Question: My situation is Activity A which contains Fragment B. I always implement it like this.
Layout for Activity A:
'''
<?xml version="1.0" encoding="utf-8"?>
<FrameLayout
xmlns:android="http://schemas.android.com/apk/res/android"
android:id="@+id/container"
android:layout_width="match_parent"
android:layout_height="match_parent" />
'''
Layout for Fragment B:
'''
<?xml version="1.0" encoding="utf-8"?>
<RelativeLayout
xmlns:android="http://schemas.android.com/apk/res/android"
android:layout_width="match_parent"
android:layout_height="match_parent">
<Button
android:id="@+id/button"
android:layout_width="wrap_content"
android:layout_height="wrap_content"
android:text="@string/button_title"
android:layout_centerInParent="true"
android:background="@drawable/green_button"
android:textColor="@android:color/white"/>
</RelativeLayout>
'''
This works great, but if we open Android Device monitor and look at View Hierarchy:

So, I do not like that in my hierarchy there are two same useless FrameLayouts and I can cut my R.id.container. I do it like this:
onCreate(Bundle args) implementation in my Activity A:
'''
@Override
protected void onCreate(Bundle savedInstanceState) {
super.onCreate(savedInstanceState);
getFragmentManager().beginTransaction()
.add(android.R.id.content, FragmentB.newInstance()).commit();
}
'''
I just do not set content for my Activity and attach my Fragment B to system container android.R.id.content. This works great for me. I removed one useless include.
My question is it good practice to do this "hack". Could it crashs my application in any cases and what problems could I have after this implementation? May be somebody has useful experience in this question?
Thanks to all for good answers.
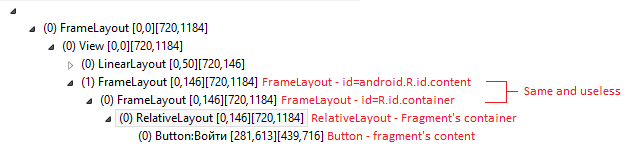
Answer: there is nothing wrong with it. Like you said: you dont need your extra R.id.content layout so... just don't add it with setContentView. There is even mention about it in official documentation of ActionBar: <URL>
> Alternatively, if the tab content will fill the activity layout, then
your activity doesn't need a layout at all (you don't even need to
call setContentView()). Instead, you can place each fragment in the
default root view, which you can refer to with the
android.R.id.content ID
If you develop only for 14+ (because of native ActionBar) everything should be fine with it, but if you use support lib please read the points below.
## I. If you use Support Library revision lower than 19:
Important thing is: What is your min API level that you develop for?
If your app supporting API < 14 and you use AppCompat you must be aware the different behavior.
is the part of screen where your application should display it's content.
On native API 14+ This is just part below ActionBar, because this part is supposed to display activity content.
In AppCompat, where there is no native support for ActionBar. is the container of entire app screen. This means - including ActionBar, because ActionBar is emulated there and added as a standard view hierarchy. To solve this issue you have to check whether you are on API lower than 14 and use different id:
You can create helper method to get correct id:
'''
public static int getContentViewId() {
return Build.VERSION.SDK_INT>=Build.VERSION_CODES.ICE_CREAM_SANDWICH ? android.R.id.content : R.id.action_bar_activity_content;
}
'''
So if you are developing for 14+ this is perfectly fine solution. If you use custom ActionBar implementation (like AppCompat) you have to do this trick.
---
## II. If you use Support Library revision 19 (or greater):
It seems that this behavior was fixed in Support Library revision 19:
<URL>
<URL>
You can see that they replacing the old with standard (and the old android.R.id.content with NO_ID) for better compatibility! So if you use Support Lib r19 or greater (or just a native framework) you can just just android.R.id.content in both <14 and 14+ variants:)